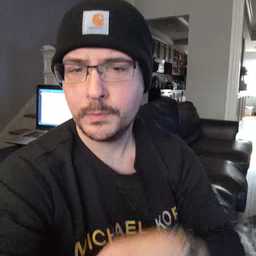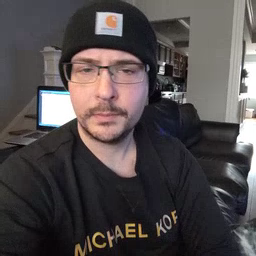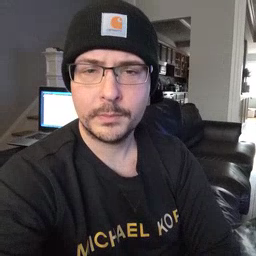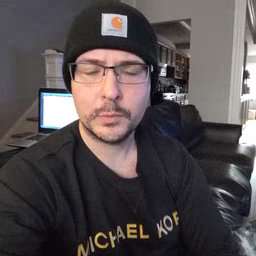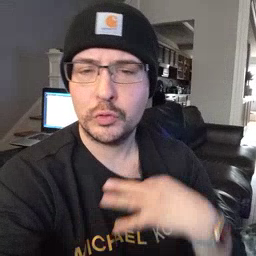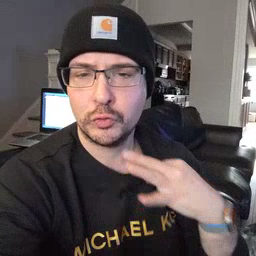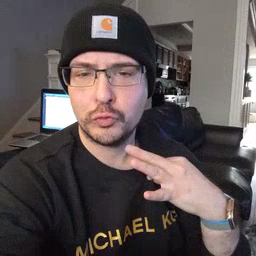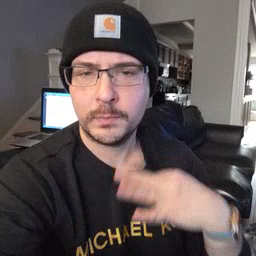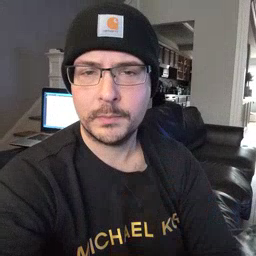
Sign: shirt